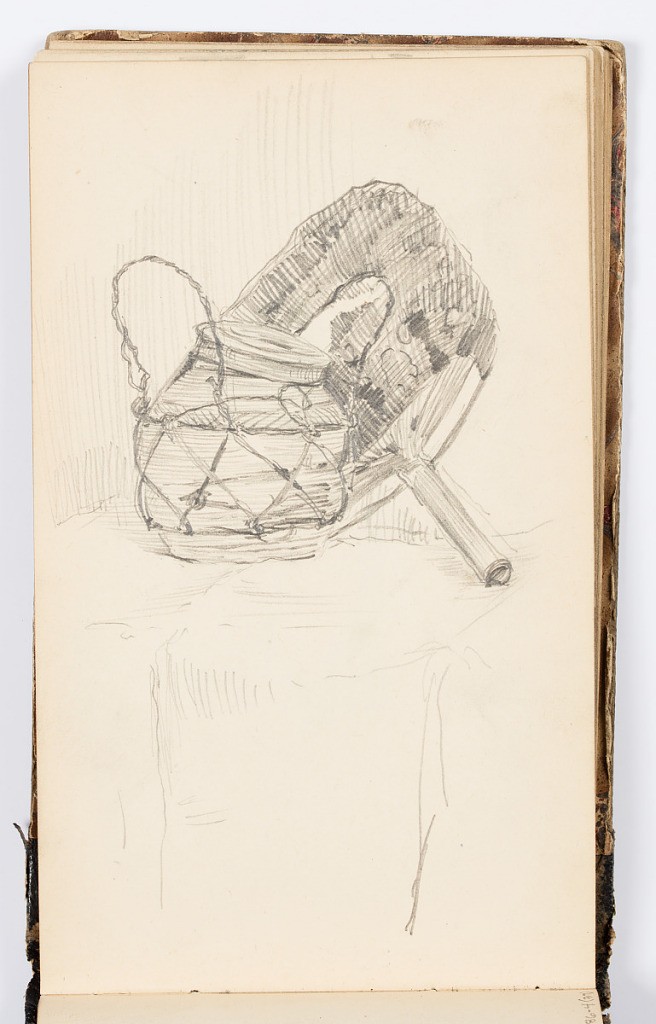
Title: Sketchbook Page
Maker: Kenyon Cox, American, 1856–1919
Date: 1875
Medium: Graphite on paper
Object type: Sketchbook folio
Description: Still life with a fan and a straw-wrapped container with handles.